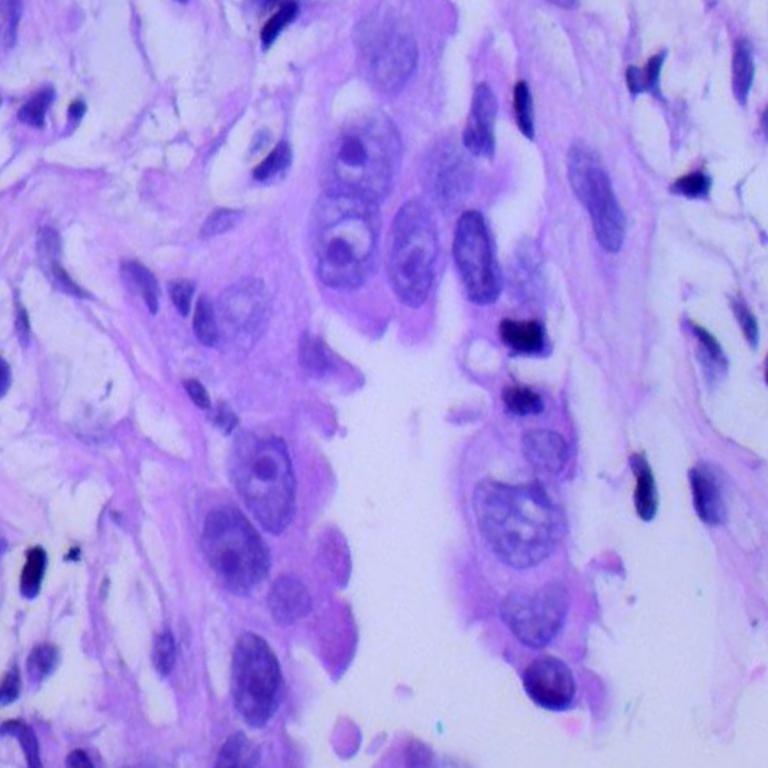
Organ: lung
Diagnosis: adenocarcinomas